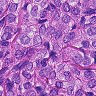
Metastatic tissue present: yes